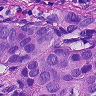
Metastatic tissue present: yes